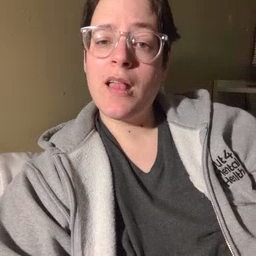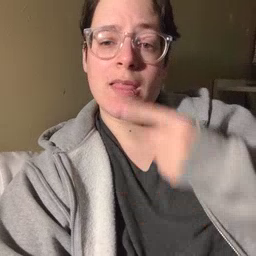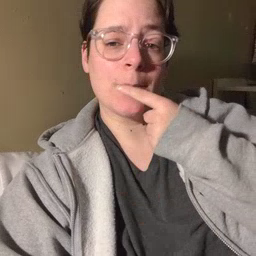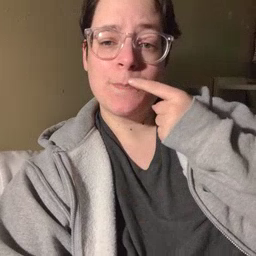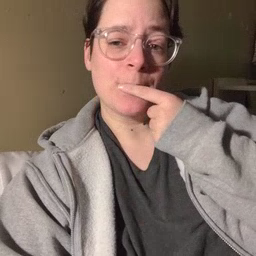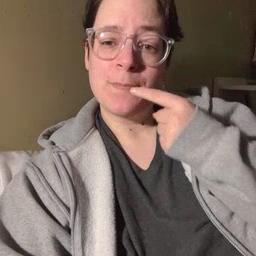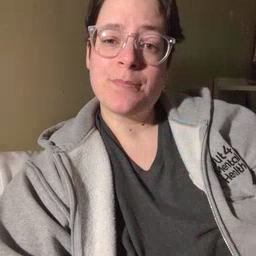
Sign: lips